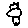
Label: bird